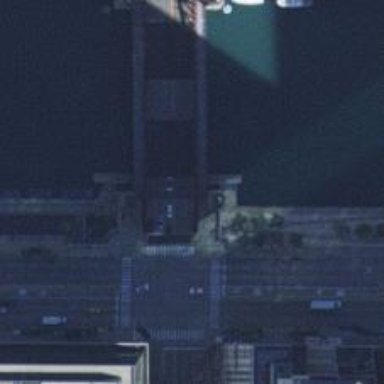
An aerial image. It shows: Bascule bridge for pedestrians.